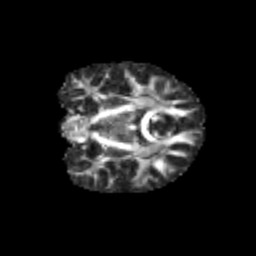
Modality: FA
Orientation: coronal
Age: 11
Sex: female
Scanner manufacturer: siemens
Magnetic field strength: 3 T
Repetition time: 3.8 s
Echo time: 0.07 s